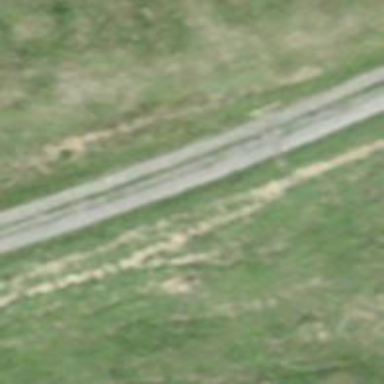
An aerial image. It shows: Gravel track with grade2 tracktype.